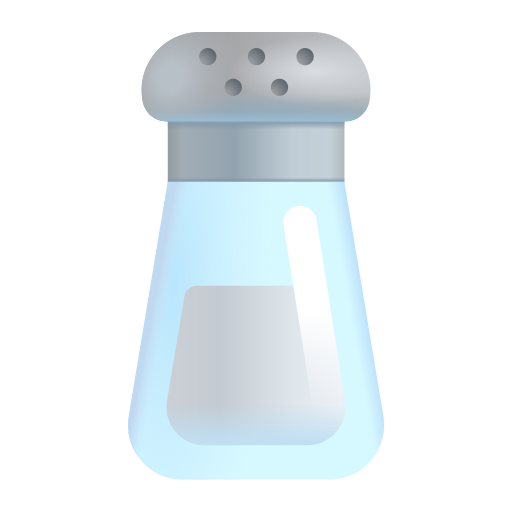
salt color